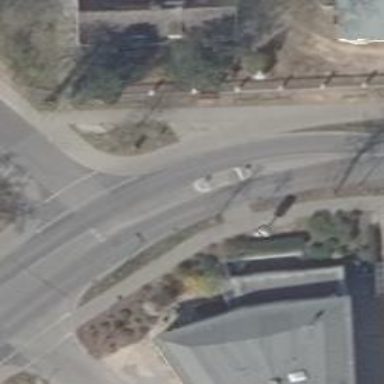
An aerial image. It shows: Unmarked crossing with pedestrian island.